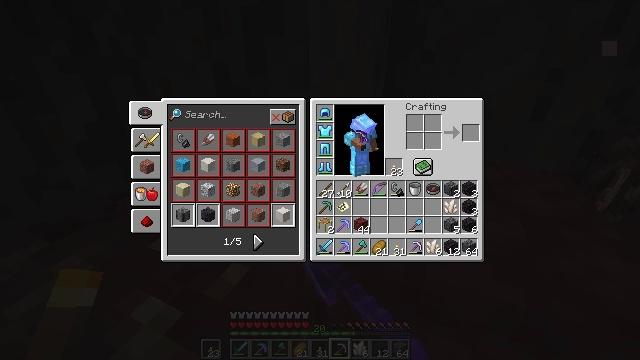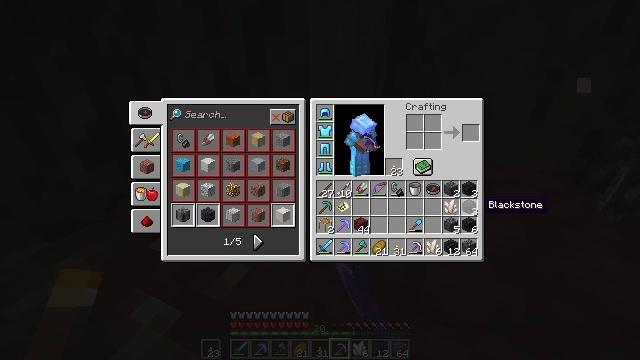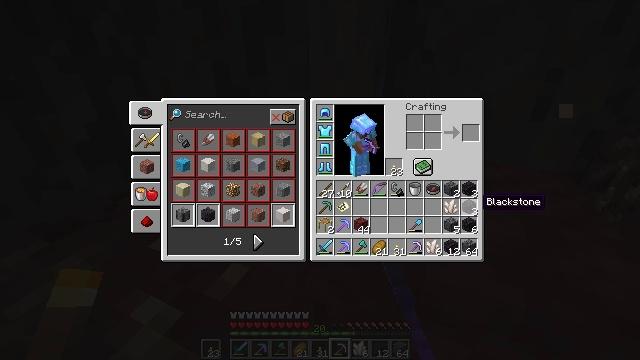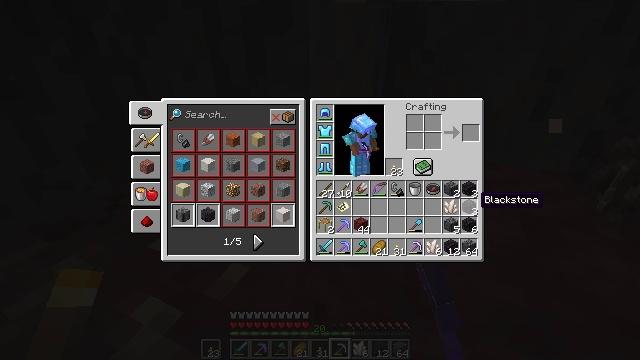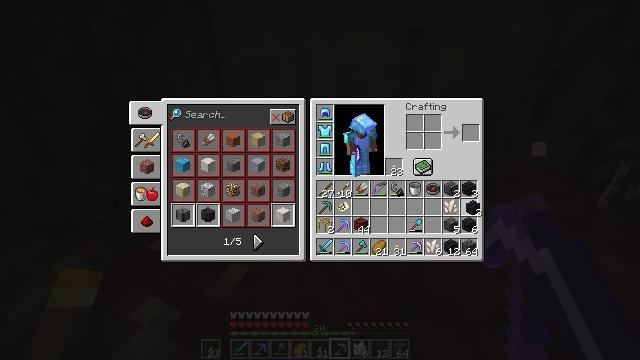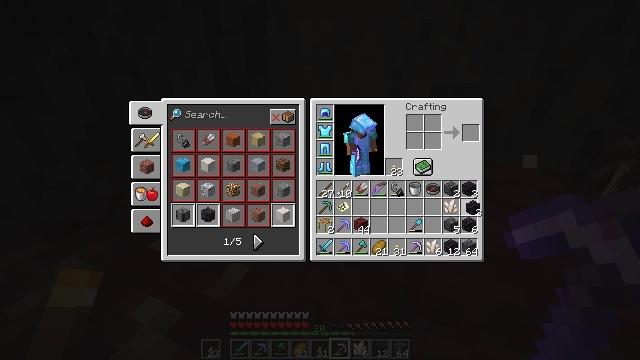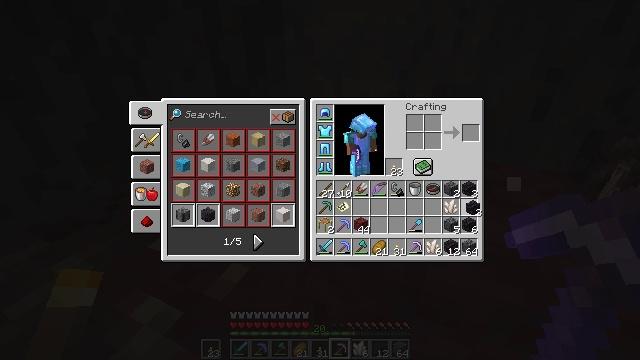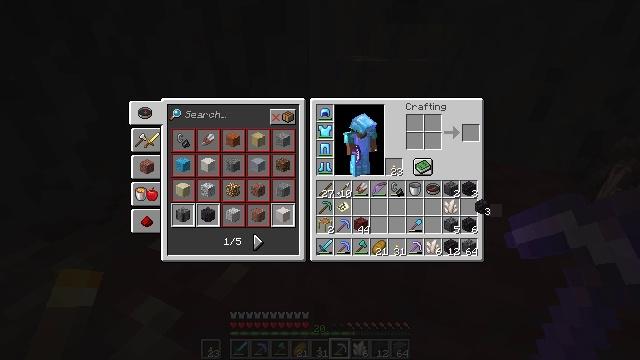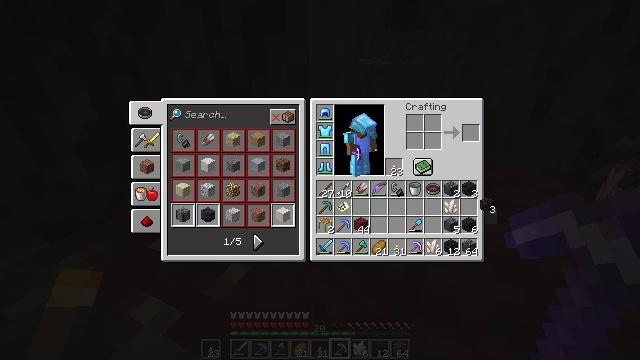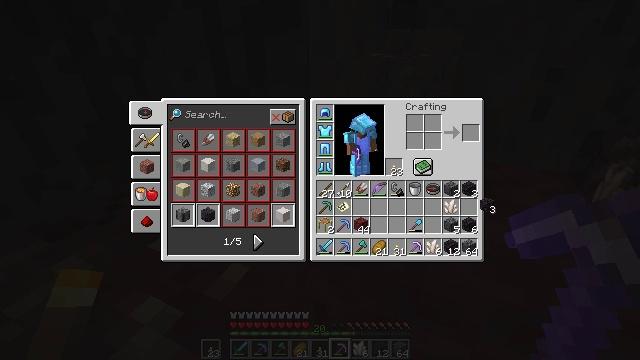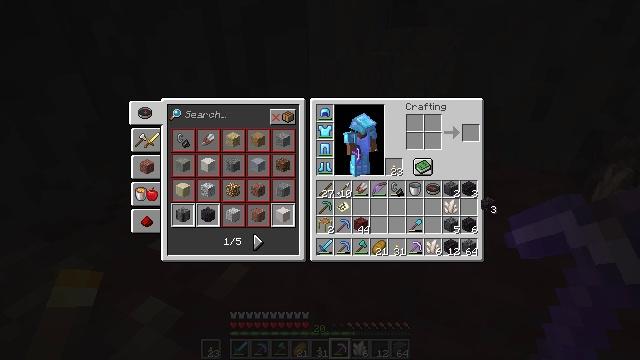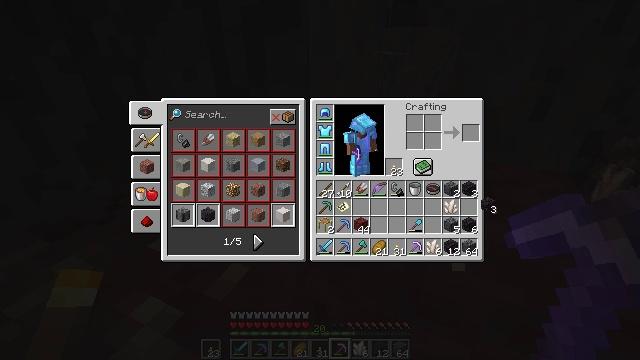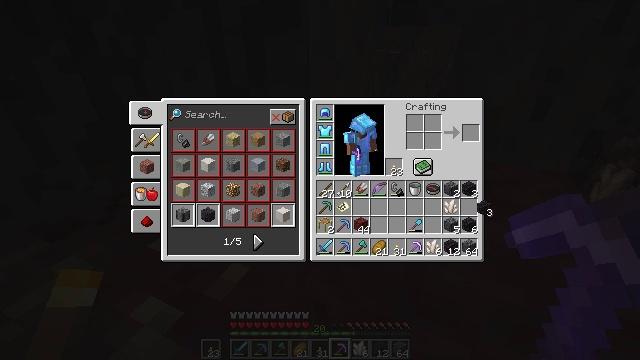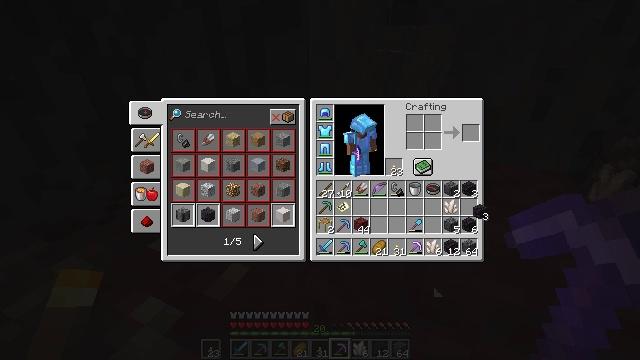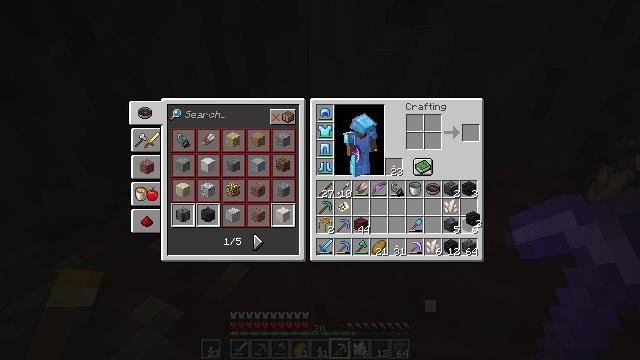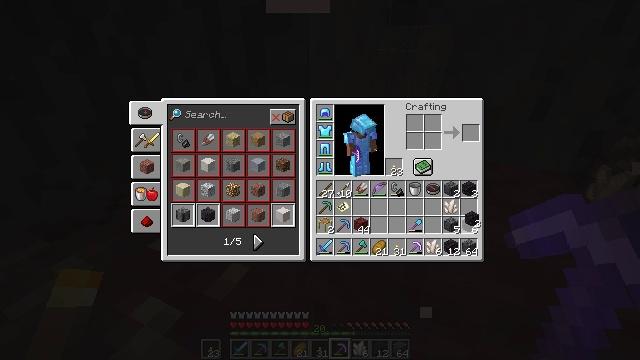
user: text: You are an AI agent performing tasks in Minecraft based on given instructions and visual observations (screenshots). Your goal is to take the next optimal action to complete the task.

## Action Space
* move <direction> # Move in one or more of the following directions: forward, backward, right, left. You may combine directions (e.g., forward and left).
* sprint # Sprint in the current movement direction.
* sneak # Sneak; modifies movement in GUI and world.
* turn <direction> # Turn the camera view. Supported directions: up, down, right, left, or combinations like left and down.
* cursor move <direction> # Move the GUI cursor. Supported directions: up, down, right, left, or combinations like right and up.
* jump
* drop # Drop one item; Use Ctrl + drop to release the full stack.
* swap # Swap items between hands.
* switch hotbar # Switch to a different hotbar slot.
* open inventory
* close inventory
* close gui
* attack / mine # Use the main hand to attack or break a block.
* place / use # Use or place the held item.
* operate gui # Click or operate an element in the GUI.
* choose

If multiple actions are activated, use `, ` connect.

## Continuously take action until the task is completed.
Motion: motion action
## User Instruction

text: Remove a basalt from the inventory.
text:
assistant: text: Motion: no_op
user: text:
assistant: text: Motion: no_op
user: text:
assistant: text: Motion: no_op
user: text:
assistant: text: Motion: operate gui
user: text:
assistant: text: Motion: operate gui
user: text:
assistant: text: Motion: operate gui
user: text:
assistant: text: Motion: cursor move right
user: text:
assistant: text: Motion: no_op
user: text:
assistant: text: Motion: operate gui
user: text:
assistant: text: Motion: operate gui
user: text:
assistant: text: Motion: operate gui
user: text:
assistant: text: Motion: no_op
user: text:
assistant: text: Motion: no_op
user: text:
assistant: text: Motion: cursor move left
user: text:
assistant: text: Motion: no_op
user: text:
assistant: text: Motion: operate gui
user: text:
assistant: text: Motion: operate gui
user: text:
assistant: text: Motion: operate gui
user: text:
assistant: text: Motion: operate gui
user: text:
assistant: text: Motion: no_op
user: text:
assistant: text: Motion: no_op
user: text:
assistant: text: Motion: no_op
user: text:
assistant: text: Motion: no_op
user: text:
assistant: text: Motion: no_op
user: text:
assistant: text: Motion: no_op
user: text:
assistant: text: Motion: no_op
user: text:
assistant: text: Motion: no_op
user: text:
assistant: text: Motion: no_op
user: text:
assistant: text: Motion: no_op
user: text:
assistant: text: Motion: no_op